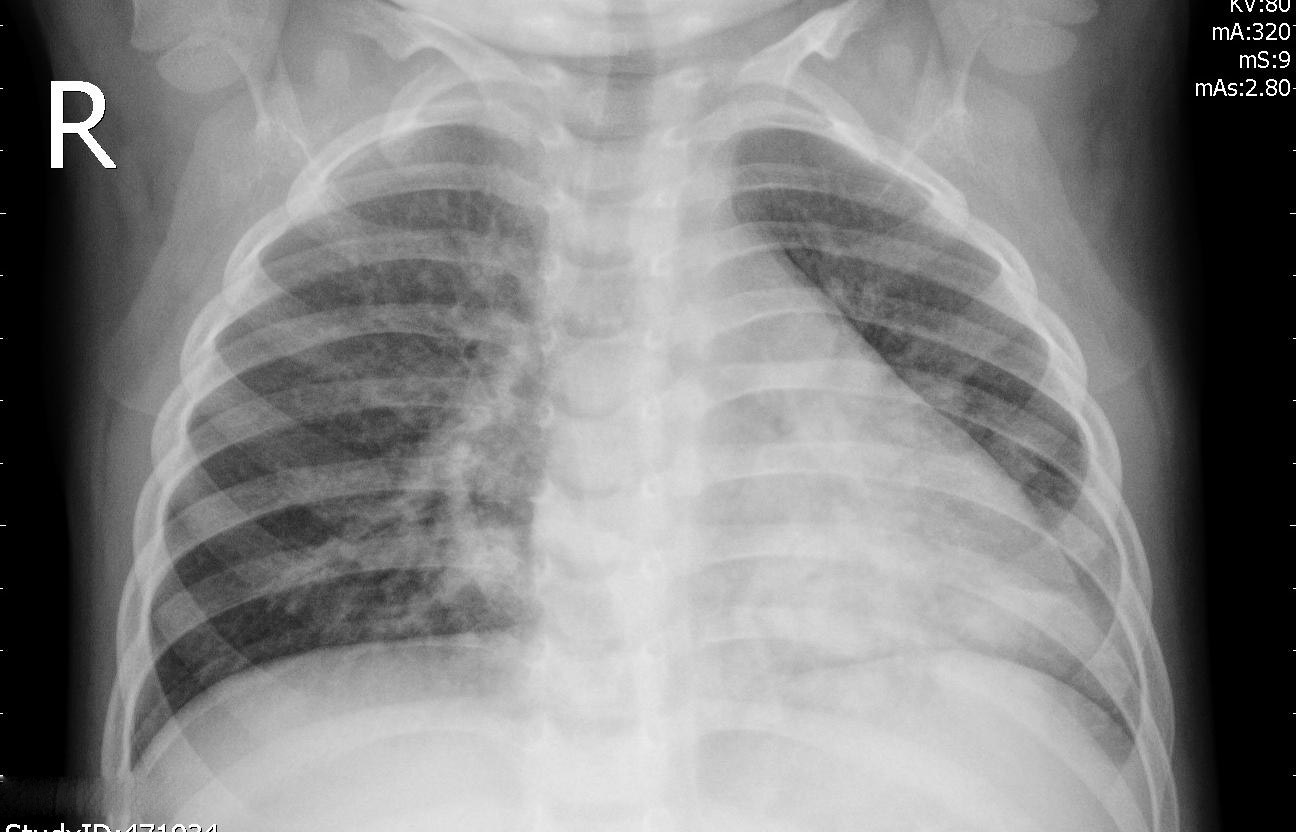
Diagnosis: PNEUMONIA